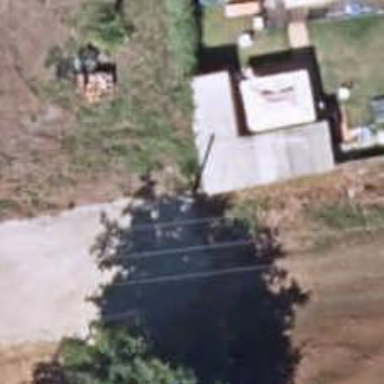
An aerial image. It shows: Fence is in the image.